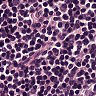
Metastatic tissue present: no